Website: home-depot
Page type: delivery-shipping
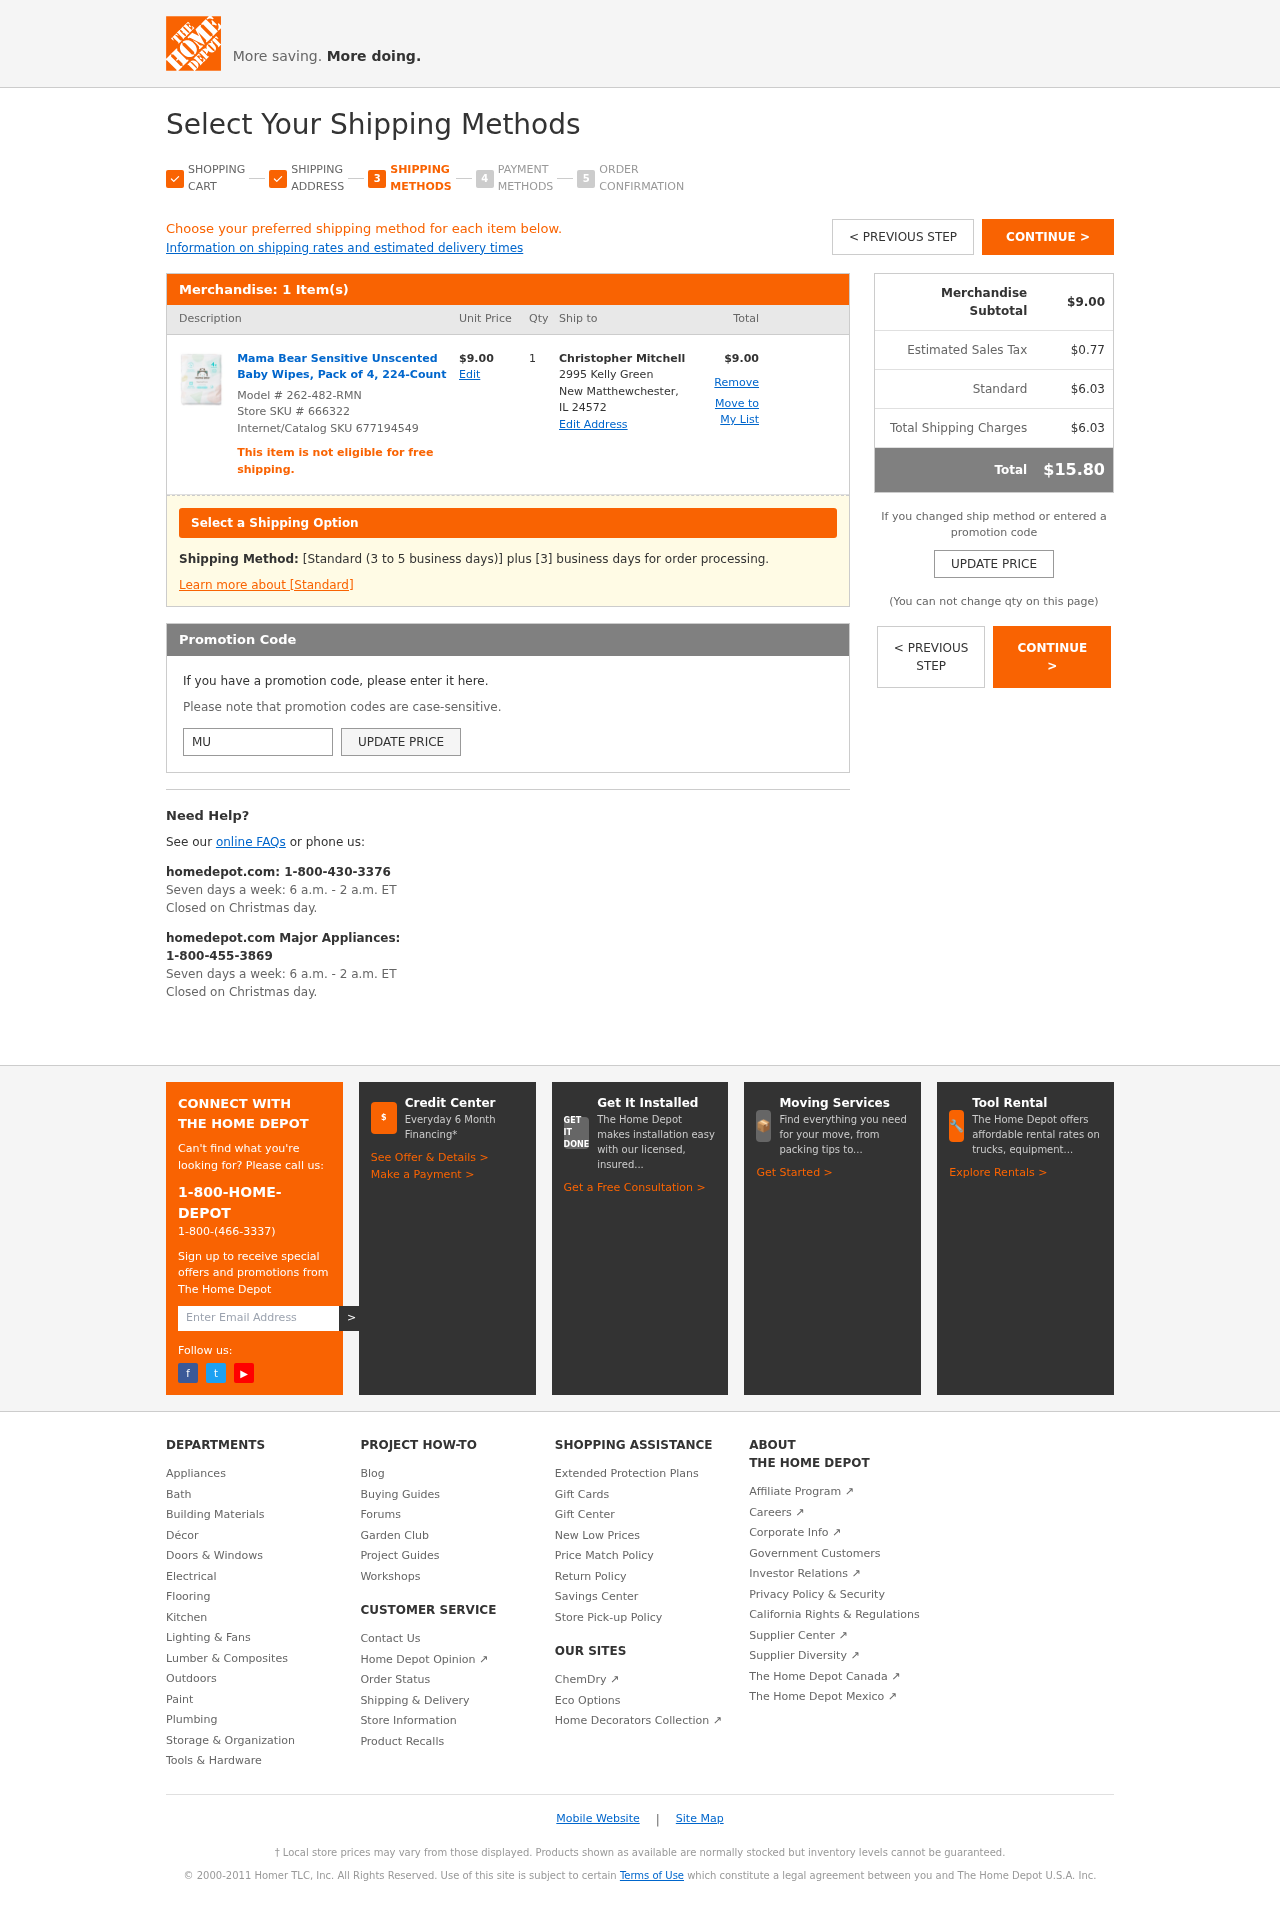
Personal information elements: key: PII_CITY_STATE_ZIP
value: New Matthewchester, IL 24572
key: PII_FULLNAME
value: Christopher Mitchell
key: PII_PROMO_CODE
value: MUXSAVE
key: PII_STREET
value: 2995 Kelly Green
Product elements: key: PRODUCT1_NAME
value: Mama Bear Sensitive Unscented Baby Wipes, Pack of 4, 224-Count
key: PRODUCT1_PRICE
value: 9
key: PRODUCT1_QUANTITY
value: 1
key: PRODUCT_MODEL_NUMBER
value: Model # 262-482-RMN
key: PRODUCT1_LINE_TOTAL
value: $9.00
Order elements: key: ORDER_NUM_ITEMS
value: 1 Item(s)
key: ORDER_SUBTOTAL
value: $9.00
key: ORDER_TAX
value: $0.77
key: ORDER_SHIPPING_COST
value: $6.03
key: ORDER_SHIPPING_TOTAL
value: $6.03
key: ORDER_TOTAL
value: $15.80
Other elements: key: STORE_SKU
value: Store SKU # 666322
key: INTERNET_SKU
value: Internet/Catalog SKU 677194549